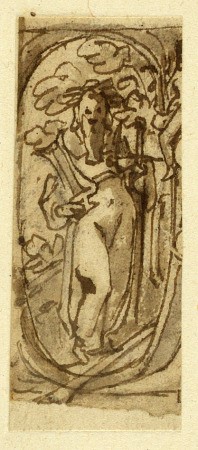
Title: Homer
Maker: Jan van der Straet, called Stradanus, Flemish, 1523–1605
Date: ca.1600
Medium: Pen and brown ink, brush and brown and black washes over black chalk on laid paper
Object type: Drawing
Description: Recto: Homer is shown standing and crowned by a wreath. He carries a lyre and a sword. His figure is framed by an ovoid ribbon. This small sheet is probably a fragment of a title page. Verso: Blank.